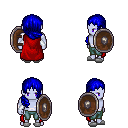
a pixel art fantasy rpg character, male body template, dark elf, purple skin, red cape, teal pants, blue right-swept hairstyle, white cloth bracers, white slippers, shield, four views (front, back, left, right), 2x2 character sprite sheet, small pixel art, hard edges, no anti-aliasing